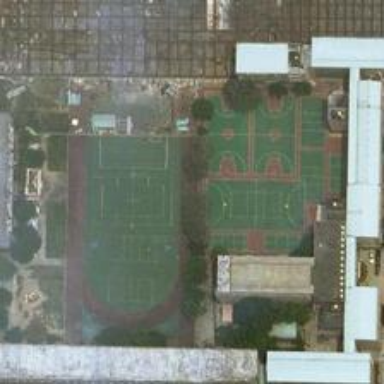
In this rectangular area, basketball courts and tennis courts place in a orderly arrangment .